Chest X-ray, AP view. Patient: 46 years old, sex M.
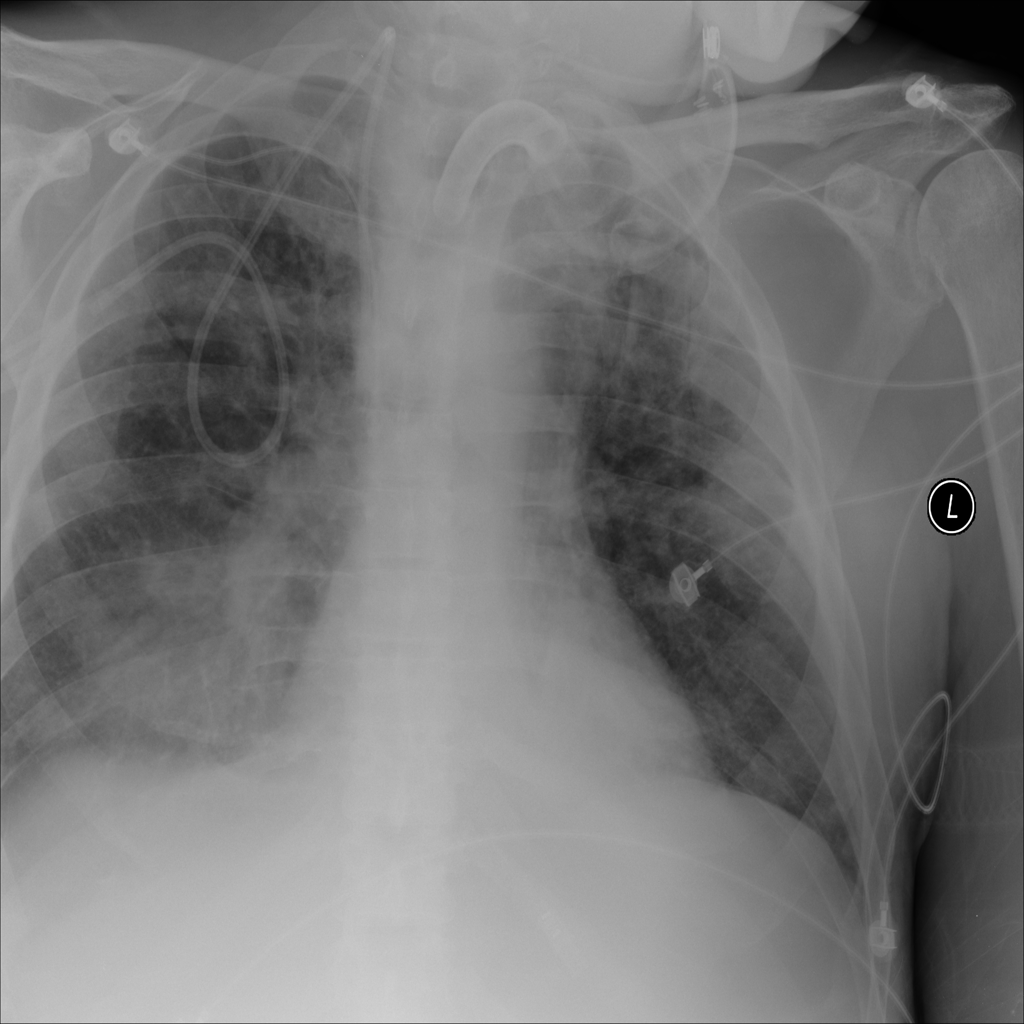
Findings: Pneumonia